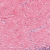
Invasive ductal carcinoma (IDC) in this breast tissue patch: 0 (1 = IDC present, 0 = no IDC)